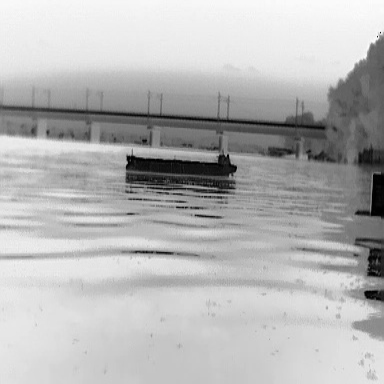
There is a liner in the infrared image.